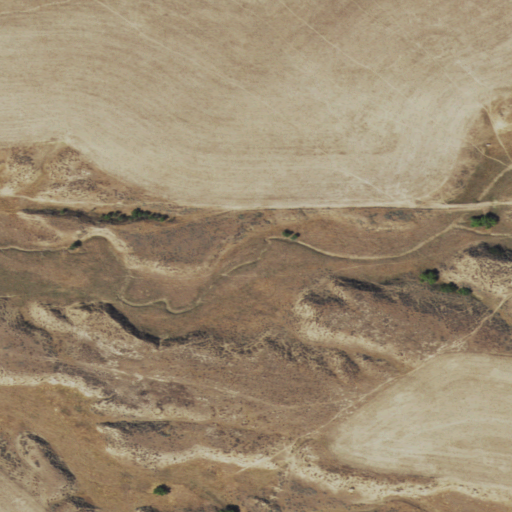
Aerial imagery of valley in Wyoming named Larey Draw containing shrub, cultivated crops, and grassland